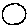
Label: circle